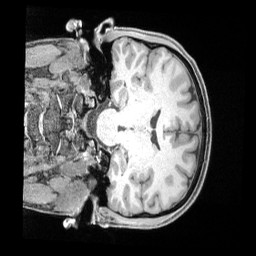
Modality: T1w
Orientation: coronal
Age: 38
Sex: male
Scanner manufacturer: siemens
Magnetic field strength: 3 T
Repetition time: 2 s
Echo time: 0.00211 s